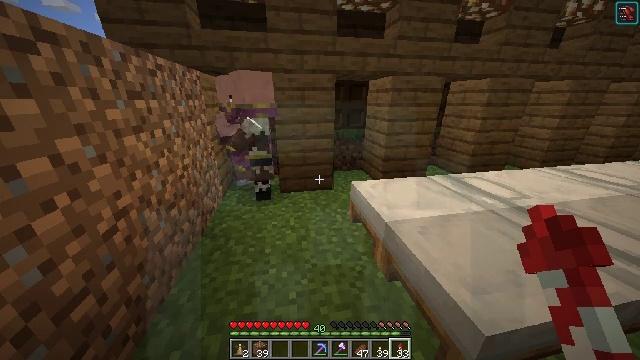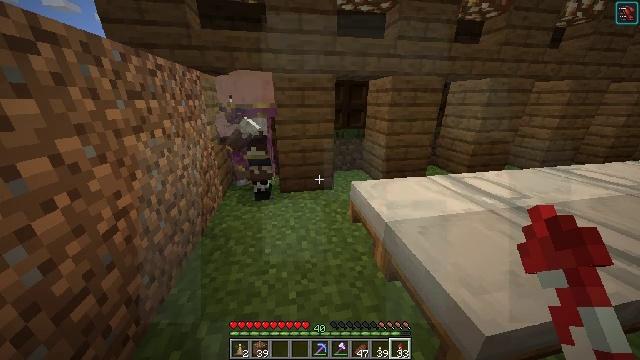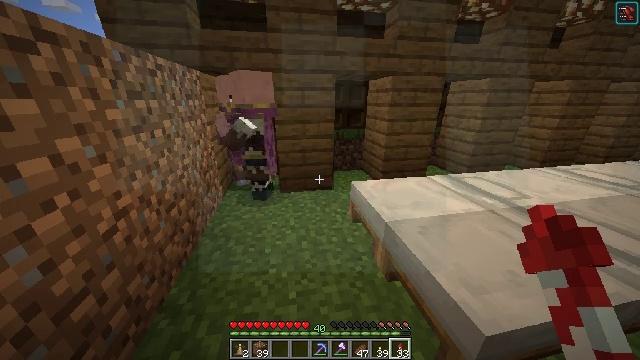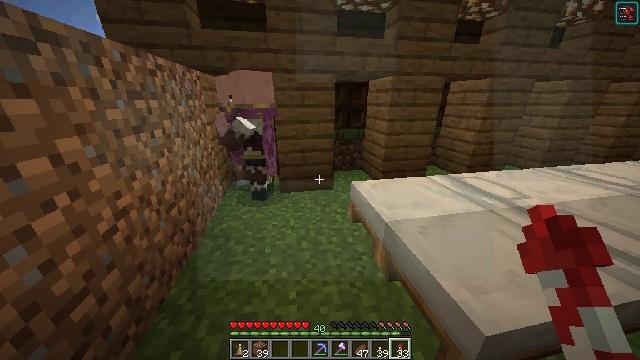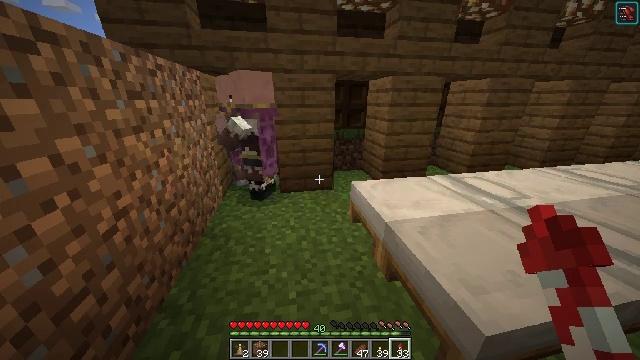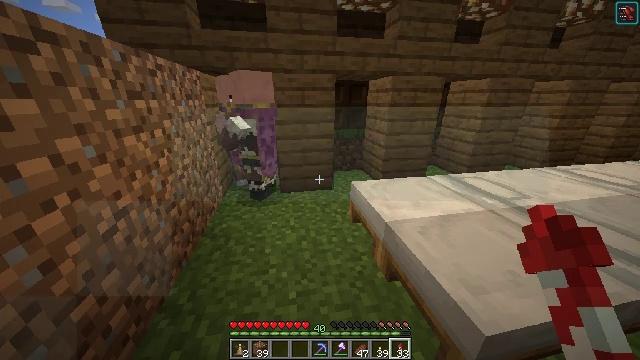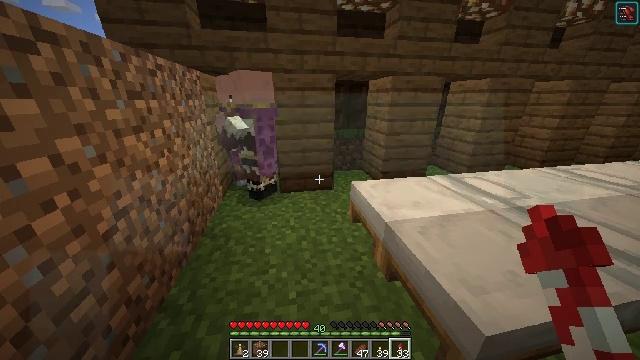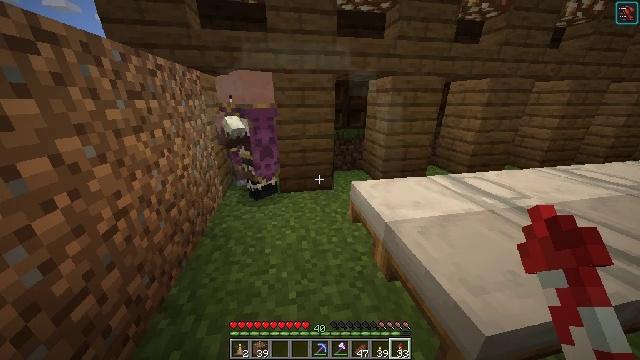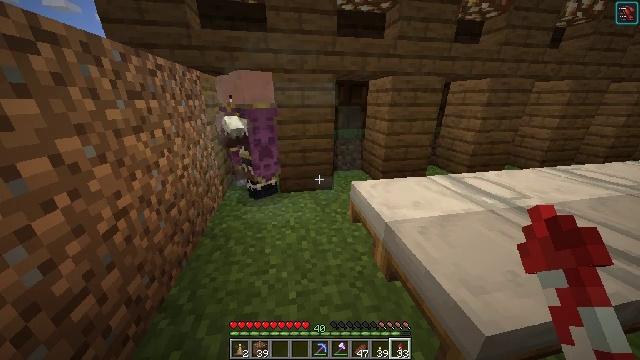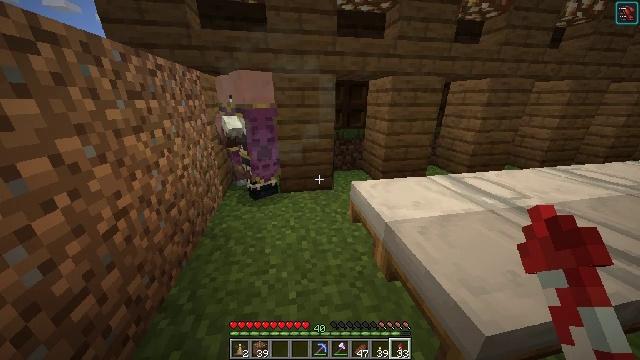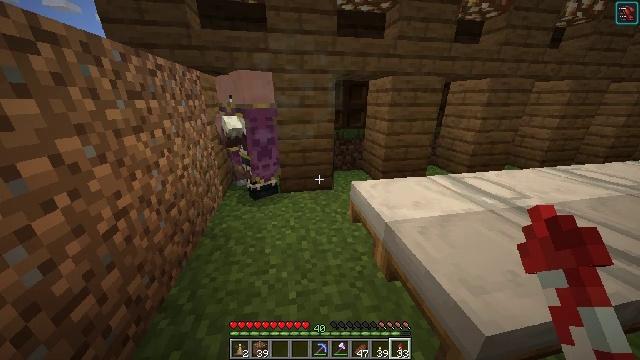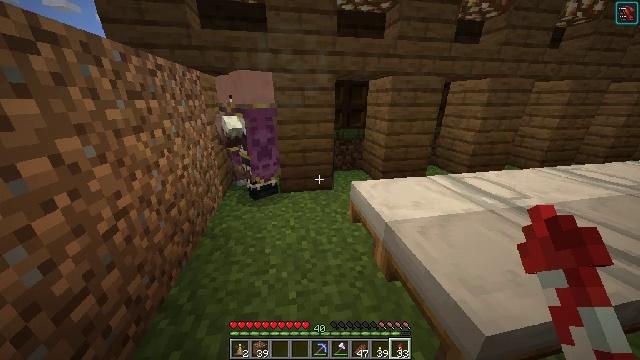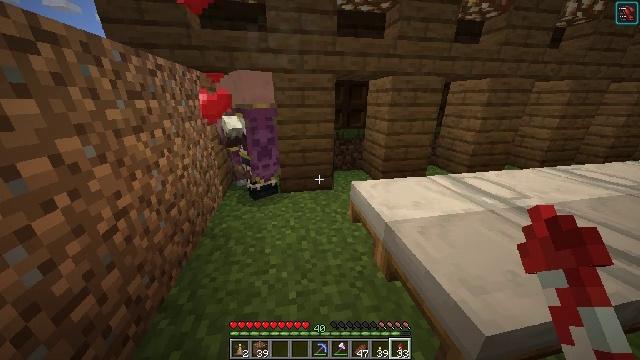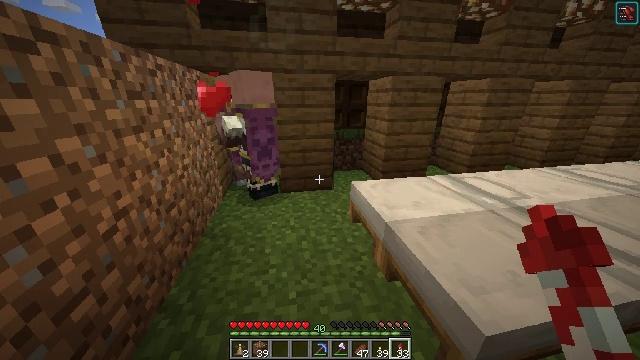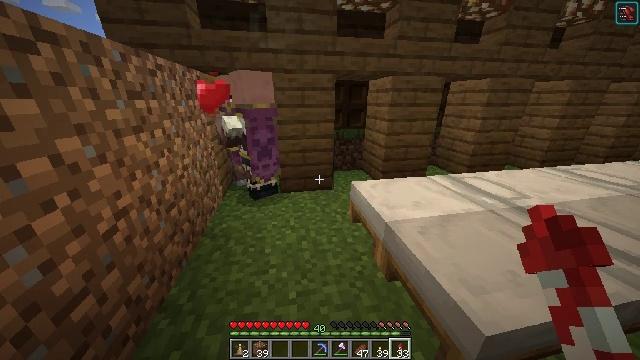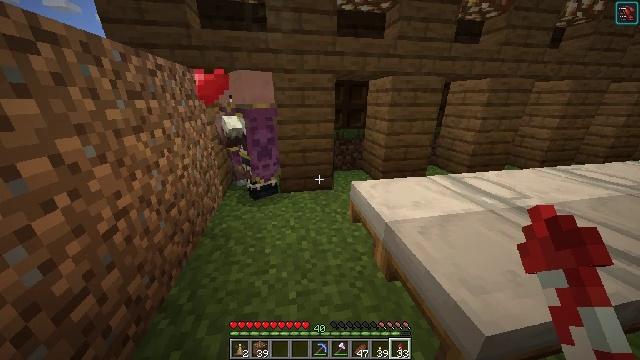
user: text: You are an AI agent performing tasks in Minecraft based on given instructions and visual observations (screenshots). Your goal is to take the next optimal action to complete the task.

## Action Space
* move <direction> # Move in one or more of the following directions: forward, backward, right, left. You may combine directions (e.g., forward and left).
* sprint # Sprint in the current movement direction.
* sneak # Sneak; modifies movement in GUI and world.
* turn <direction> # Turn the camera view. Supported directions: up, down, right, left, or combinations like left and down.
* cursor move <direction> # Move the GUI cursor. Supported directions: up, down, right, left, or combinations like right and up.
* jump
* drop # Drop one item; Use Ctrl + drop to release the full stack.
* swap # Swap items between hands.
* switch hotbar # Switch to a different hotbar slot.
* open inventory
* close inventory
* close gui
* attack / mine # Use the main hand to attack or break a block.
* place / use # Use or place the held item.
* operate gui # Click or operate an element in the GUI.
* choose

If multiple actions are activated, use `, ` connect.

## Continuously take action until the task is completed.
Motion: motion action
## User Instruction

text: Mine the brewing stand from your base.
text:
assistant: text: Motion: no_op
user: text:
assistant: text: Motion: no_op
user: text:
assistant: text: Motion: no_op
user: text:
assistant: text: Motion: no_op
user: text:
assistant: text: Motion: no_op
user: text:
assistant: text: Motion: no_op
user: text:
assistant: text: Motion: no_op
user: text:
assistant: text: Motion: no_op
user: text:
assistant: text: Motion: no_op
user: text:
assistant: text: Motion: no_op
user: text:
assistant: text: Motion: no_op
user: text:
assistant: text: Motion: no_op
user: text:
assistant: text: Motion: no_op
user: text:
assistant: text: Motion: no_op
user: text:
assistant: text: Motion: no_op
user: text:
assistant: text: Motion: no_op
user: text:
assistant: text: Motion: no_op
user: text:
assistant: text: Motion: no_op
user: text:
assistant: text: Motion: no_op
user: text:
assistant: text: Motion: no_op
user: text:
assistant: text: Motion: no_op
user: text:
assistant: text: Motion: no_op
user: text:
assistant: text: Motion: no_op
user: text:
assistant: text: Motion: no_op
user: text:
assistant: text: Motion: no_op
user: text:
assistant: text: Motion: no_op
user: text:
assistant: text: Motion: no_op
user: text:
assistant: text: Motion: no_op
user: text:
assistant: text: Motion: no_op
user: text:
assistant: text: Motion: no_op